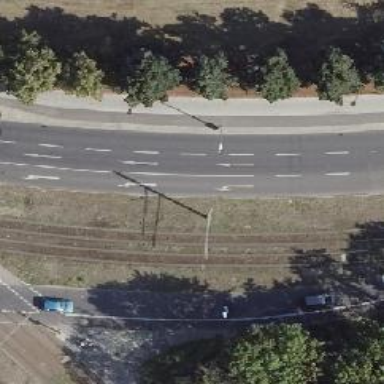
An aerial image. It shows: Secondary road with asphalt surface and lane markings.